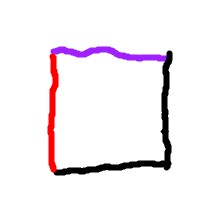
Shape: square